Aerial crown-view tile of a tropical tree (Barro Colorado Island, Panama), acquired 20241014:
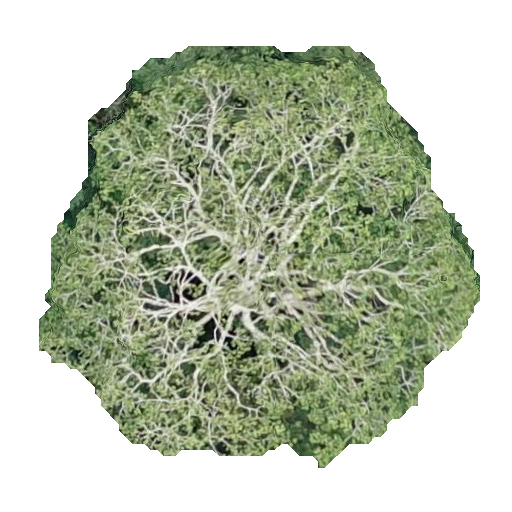
Species: Sterculia apetala
GBIF accepted scientific name: Sterculia apetala
Crown area: 213.402 m²